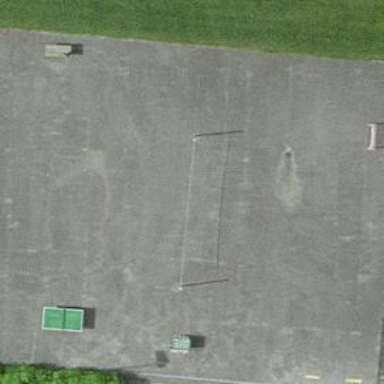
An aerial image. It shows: Asphalt pitch for leisure land activities.